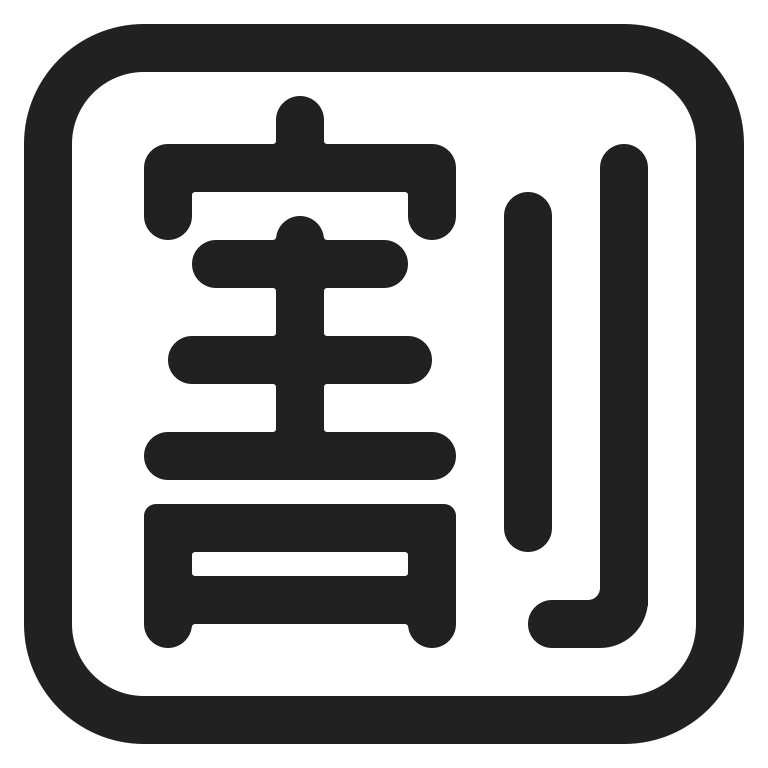
japanese discount button high contrast